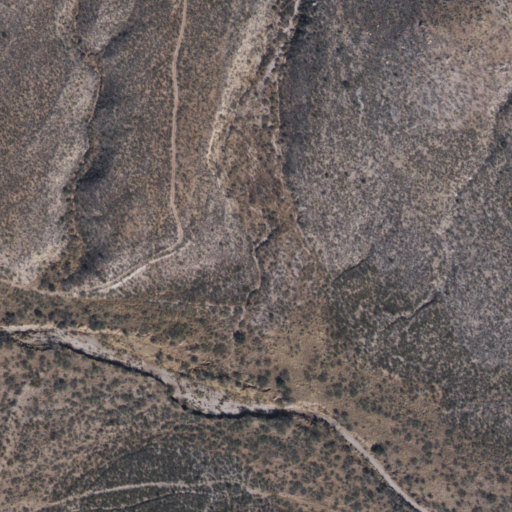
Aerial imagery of valley in Arizona named Indian Canyon containing only shrub